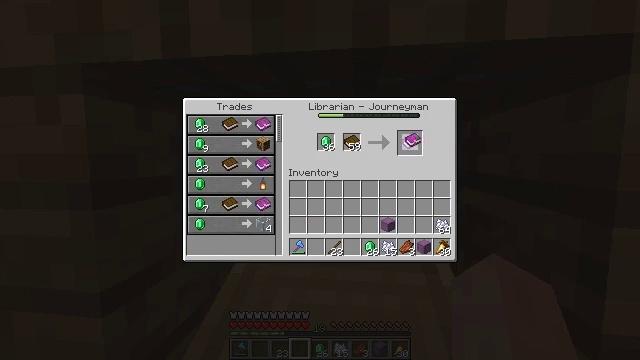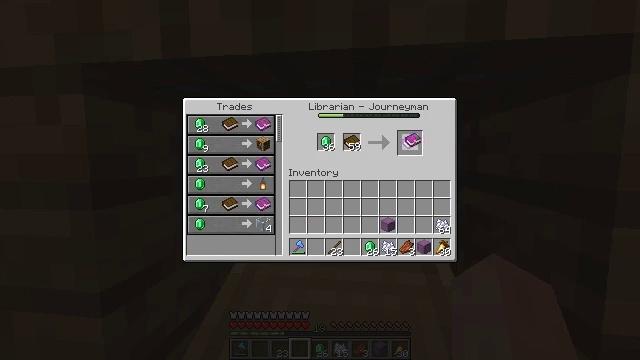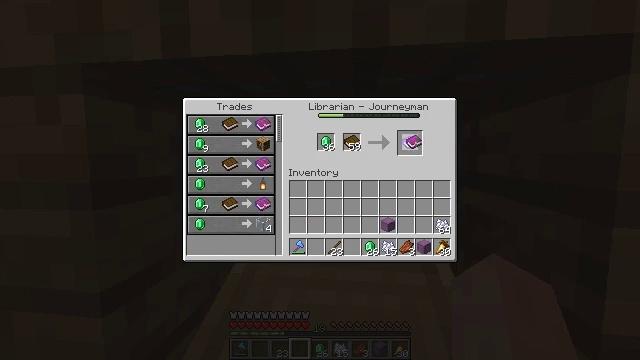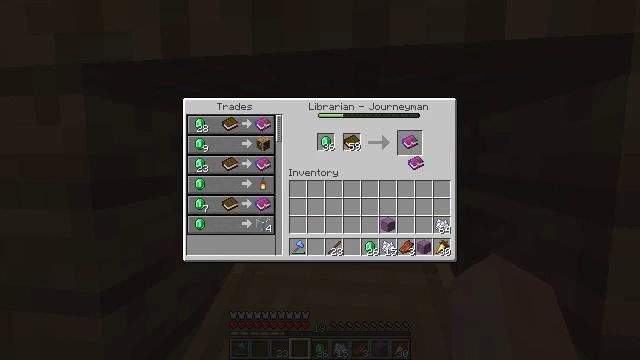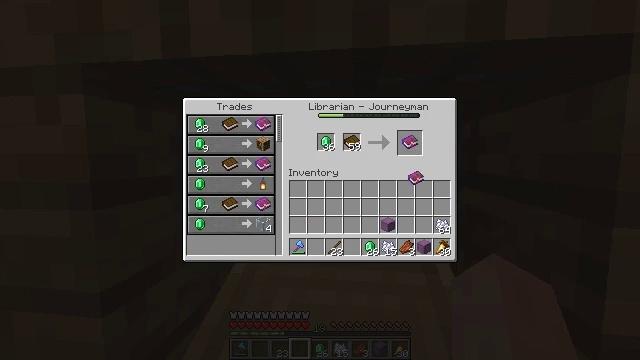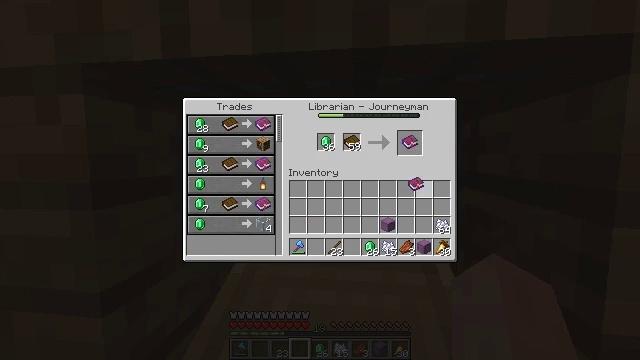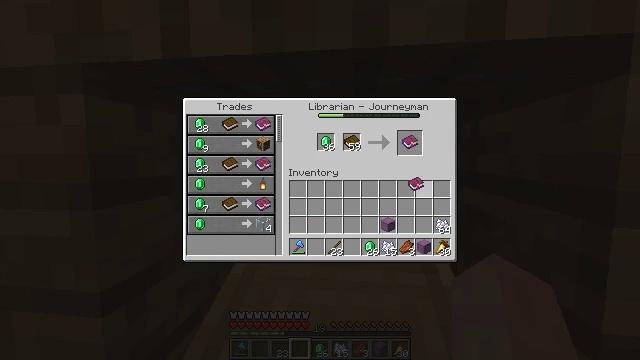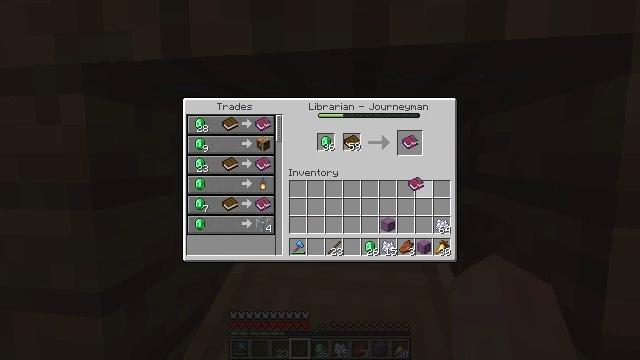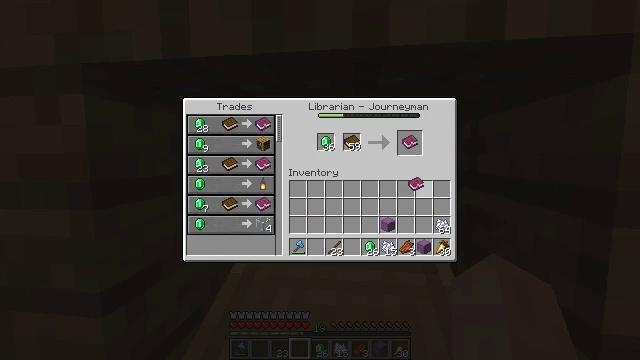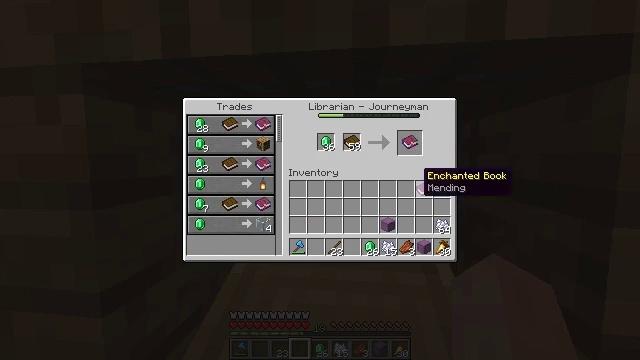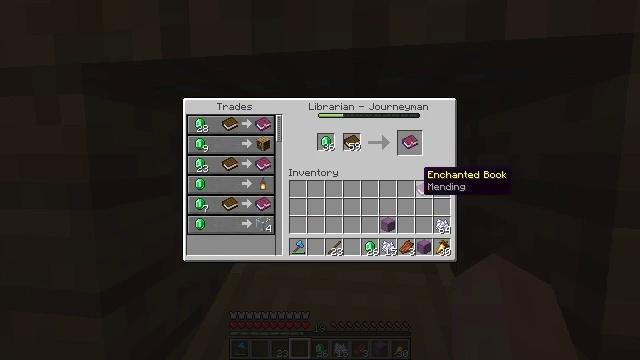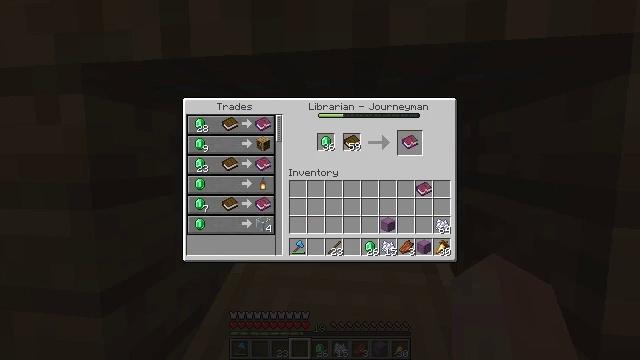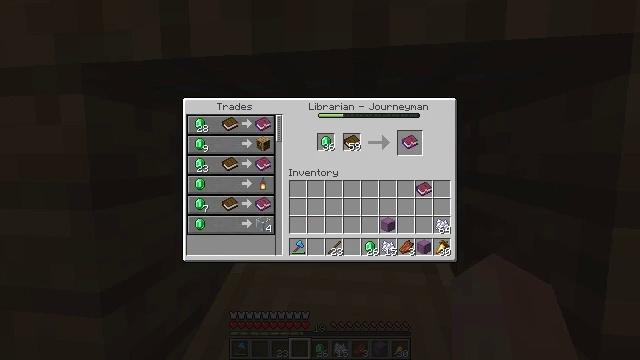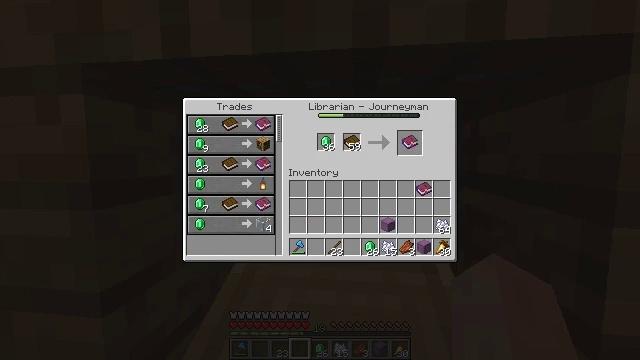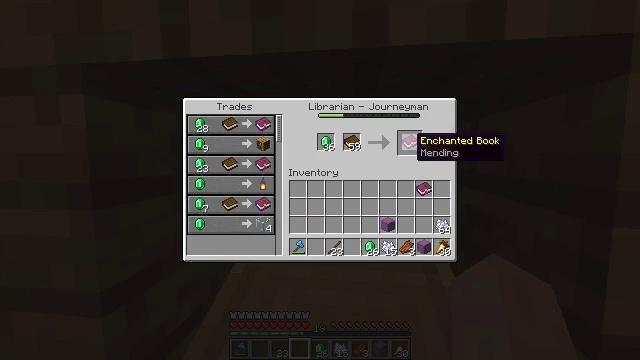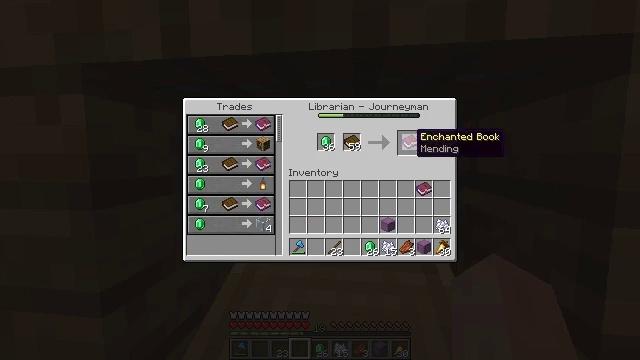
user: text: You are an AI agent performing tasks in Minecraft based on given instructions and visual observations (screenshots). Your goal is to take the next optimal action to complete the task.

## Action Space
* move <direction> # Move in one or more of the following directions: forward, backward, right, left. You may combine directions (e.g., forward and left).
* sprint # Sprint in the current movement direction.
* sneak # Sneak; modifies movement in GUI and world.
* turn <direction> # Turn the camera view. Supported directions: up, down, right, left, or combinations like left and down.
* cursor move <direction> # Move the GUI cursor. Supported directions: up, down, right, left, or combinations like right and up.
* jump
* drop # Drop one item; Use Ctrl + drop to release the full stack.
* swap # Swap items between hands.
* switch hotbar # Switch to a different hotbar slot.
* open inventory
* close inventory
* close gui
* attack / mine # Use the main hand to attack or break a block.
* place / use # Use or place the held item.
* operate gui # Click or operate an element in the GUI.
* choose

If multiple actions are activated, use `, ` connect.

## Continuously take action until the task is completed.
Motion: motion action
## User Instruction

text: Make an enchanted book with the help of the enchanting table.
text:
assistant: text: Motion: operate gui
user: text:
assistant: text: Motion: no_op
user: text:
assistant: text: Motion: cursor move down
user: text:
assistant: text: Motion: cursor move down
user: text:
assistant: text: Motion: no_op
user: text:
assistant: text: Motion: operate gui
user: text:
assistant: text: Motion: operate gui
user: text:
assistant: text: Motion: operate gui
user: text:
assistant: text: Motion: no_op
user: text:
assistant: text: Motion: no_op
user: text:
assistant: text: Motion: cursor move up
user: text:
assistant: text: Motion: cursor move up
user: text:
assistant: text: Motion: cursor move up
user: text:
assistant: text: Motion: cursor move up
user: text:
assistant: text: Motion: no_op
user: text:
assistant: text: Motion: no_op
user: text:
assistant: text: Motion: no_op
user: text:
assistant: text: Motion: operate gui
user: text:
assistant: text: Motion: operate gui
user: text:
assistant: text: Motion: operate gui
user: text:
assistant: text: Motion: cursor move down
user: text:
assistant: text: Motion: cursor move down
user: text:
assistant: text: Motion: cursor move down
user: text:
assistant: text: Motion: cursor move down
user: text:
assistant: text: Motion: no_op
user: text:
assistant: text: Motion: no_op
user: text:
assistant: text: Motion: operate gui
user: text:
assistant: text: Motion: operate gui
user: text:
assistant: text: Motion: operate gui
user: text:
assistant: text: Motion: no_op